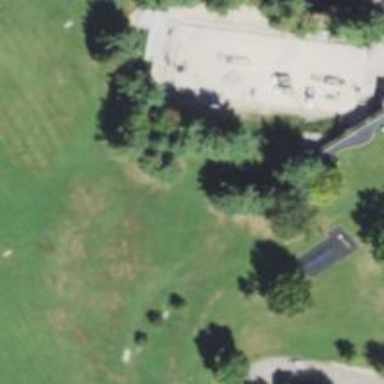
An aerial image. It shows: Disc golf basket.